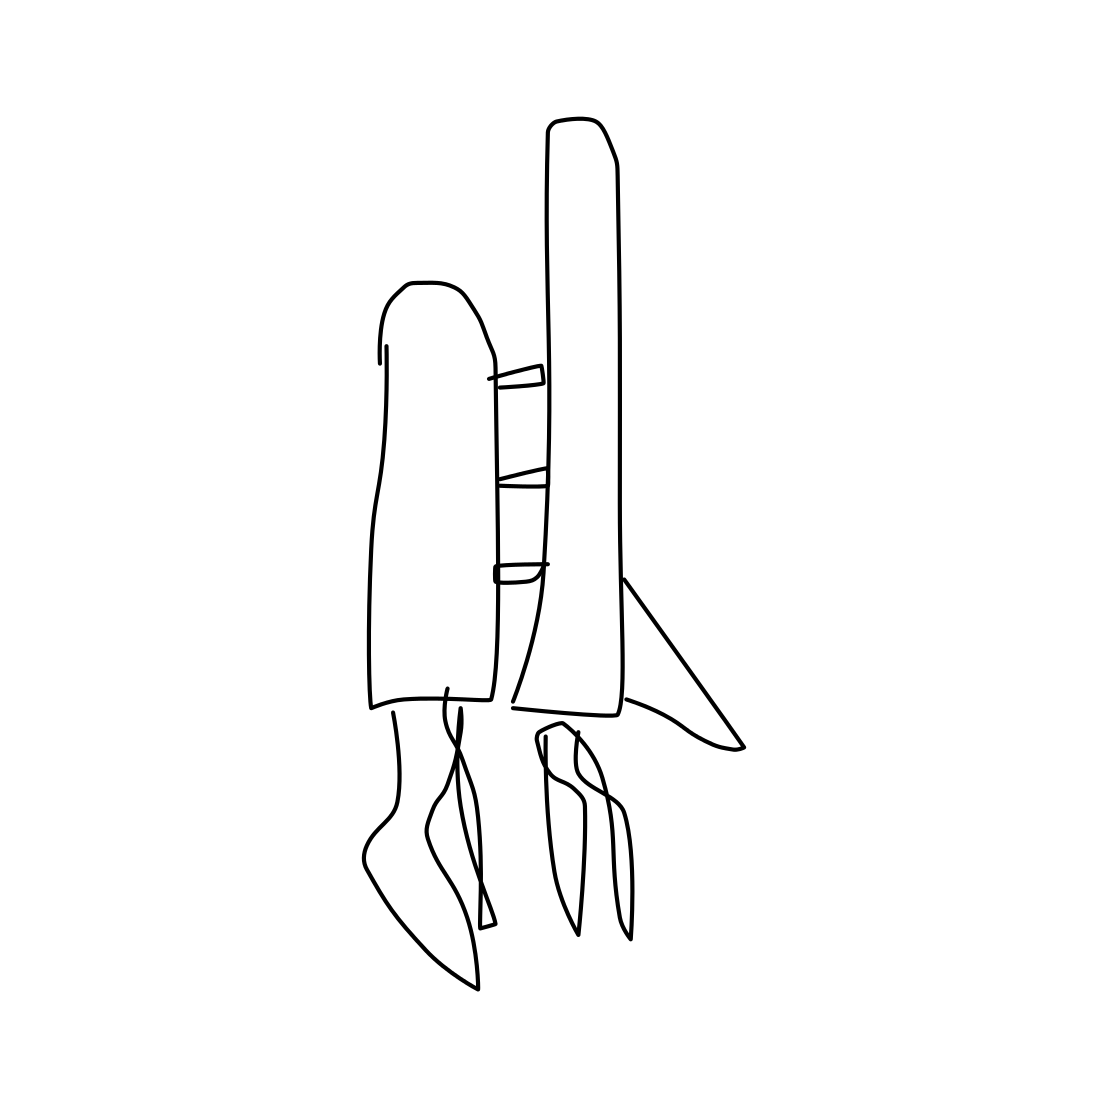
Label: space shuttle